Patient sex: M
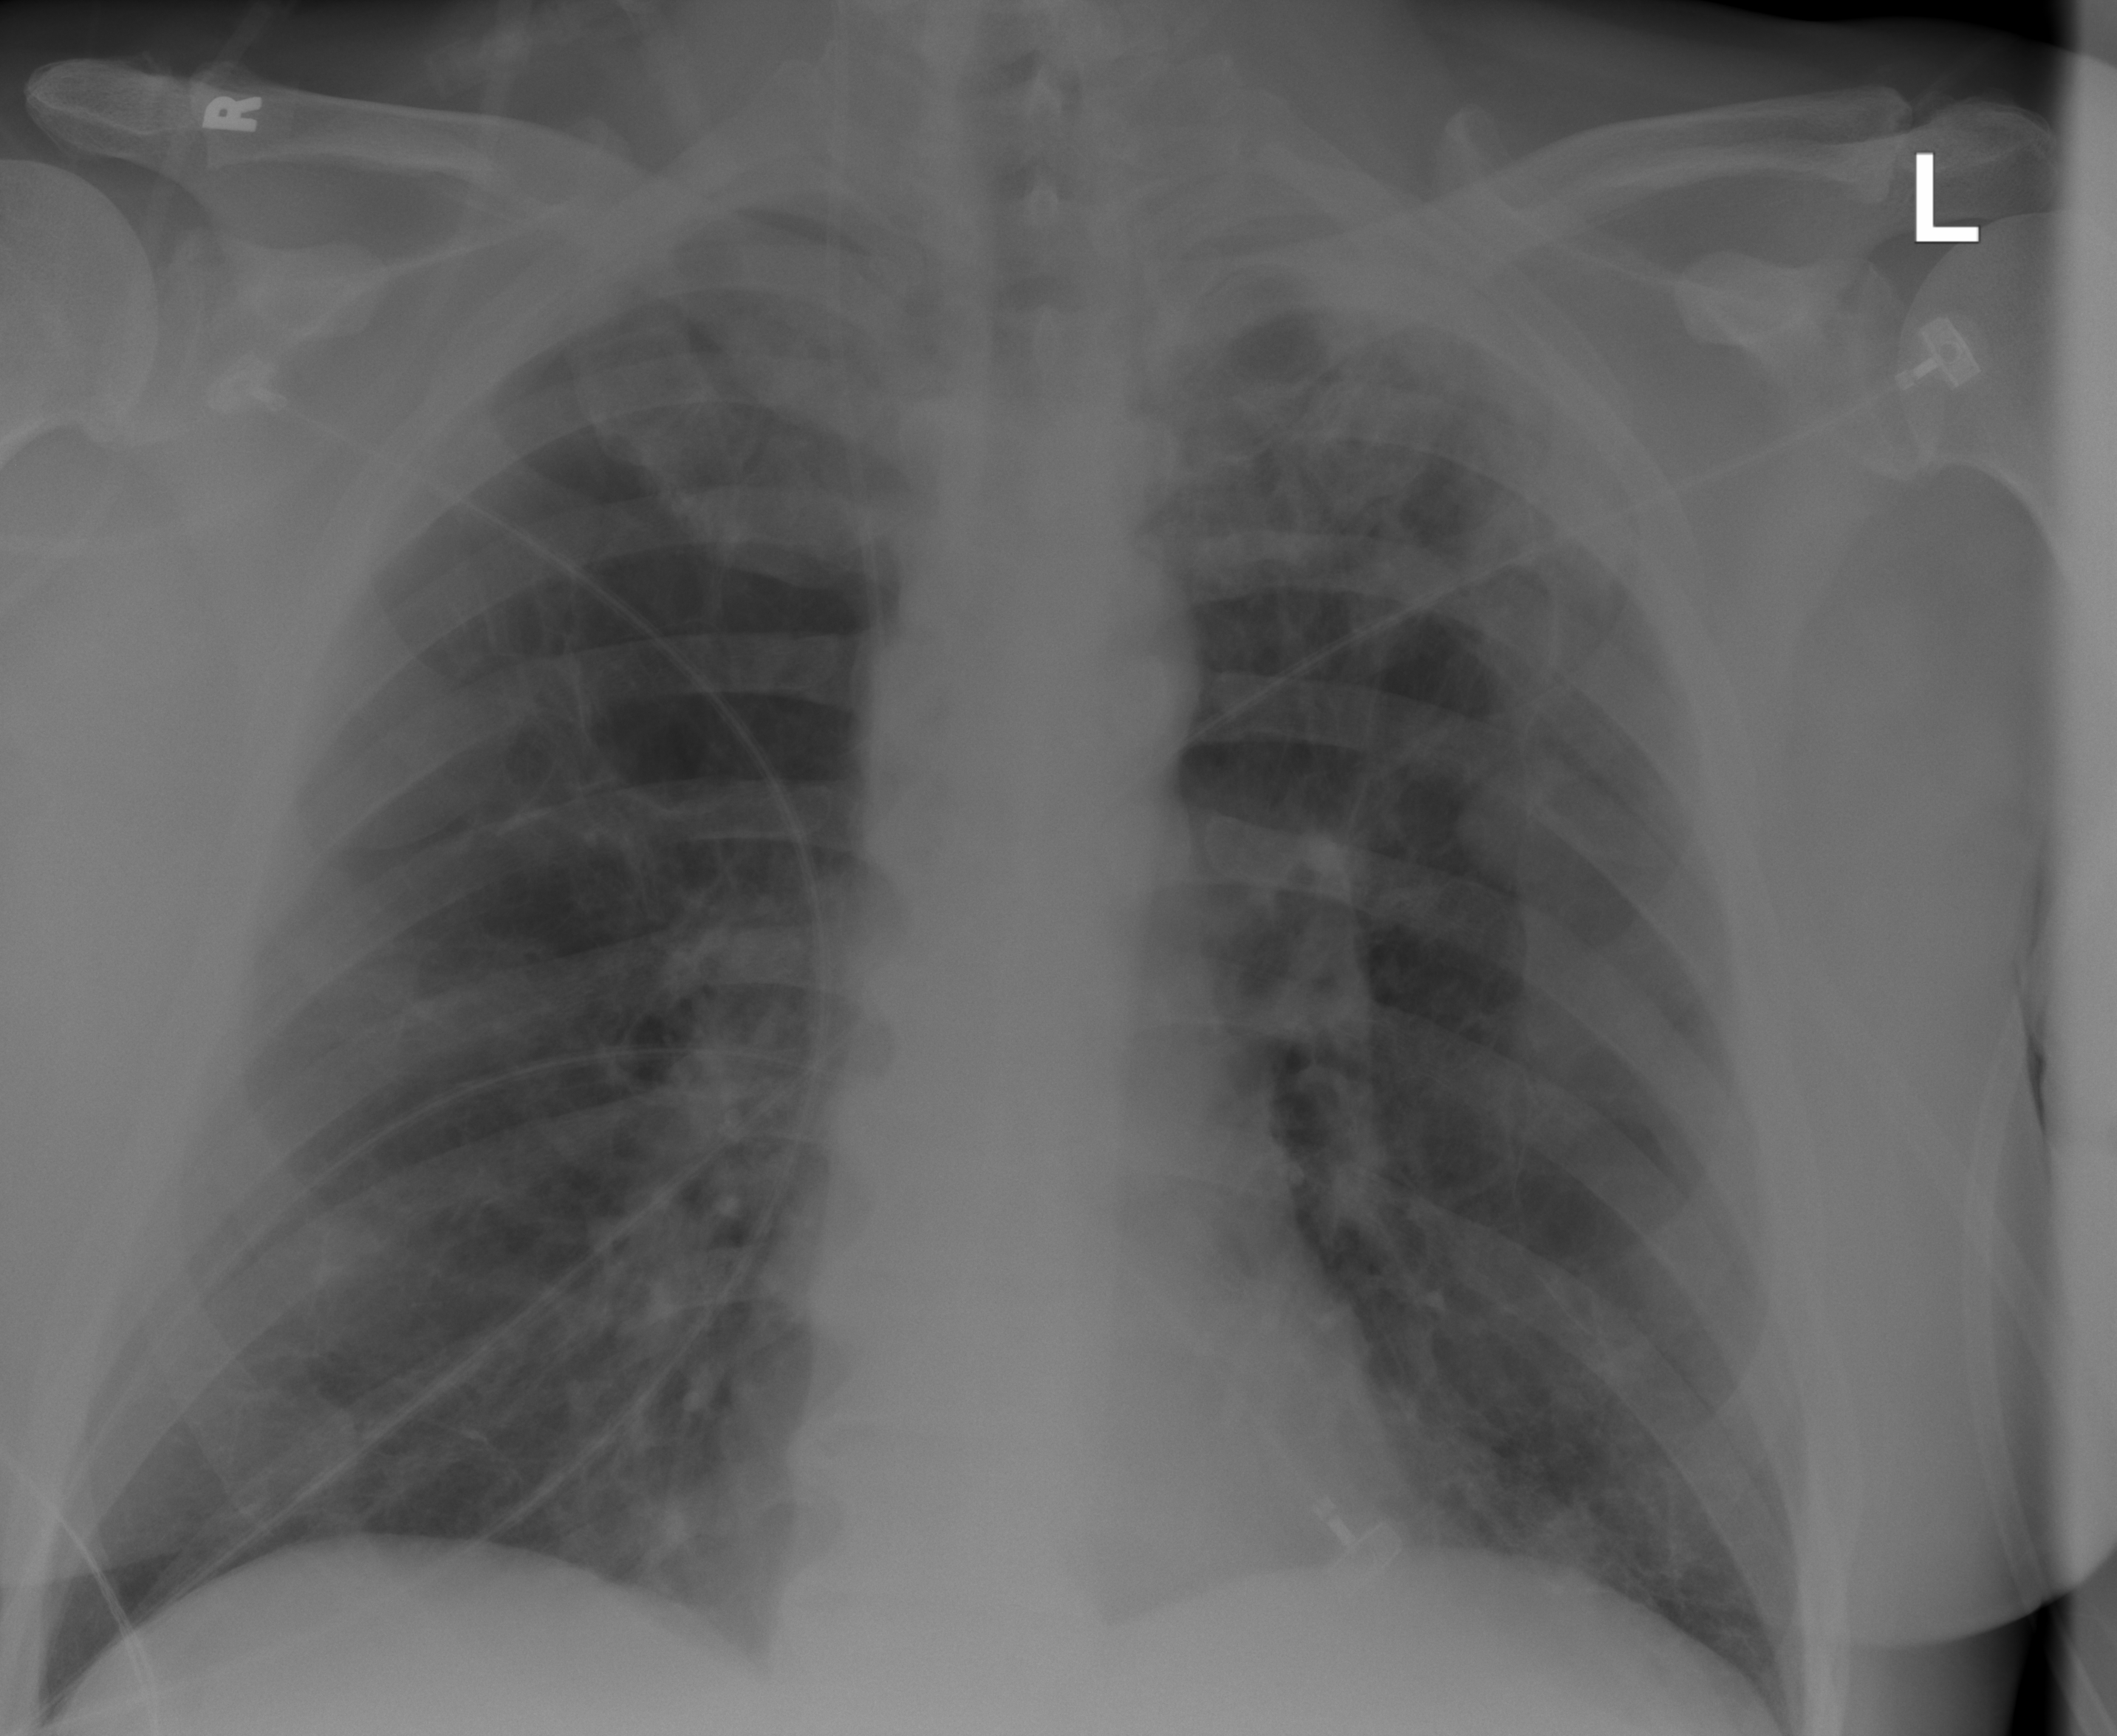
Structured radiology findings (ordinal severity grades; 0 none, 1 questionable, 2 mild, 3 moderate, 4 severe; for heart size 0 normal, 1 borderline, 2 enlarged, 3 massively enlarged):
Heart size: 0
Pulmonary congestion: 2
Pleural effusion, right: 0
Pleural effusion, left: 0
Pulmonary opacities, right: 2
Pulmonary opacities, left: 1
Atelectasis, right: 2
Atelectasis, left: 2